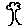
Label: tree